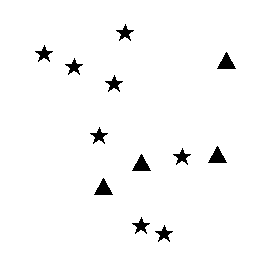
Squares: 0
Triangles: 4
Stars: 8
Total shapes: 12